Aerial crown-view tile of a tropical tree (Barro Colorado Island, Panama), acquired 20250616:
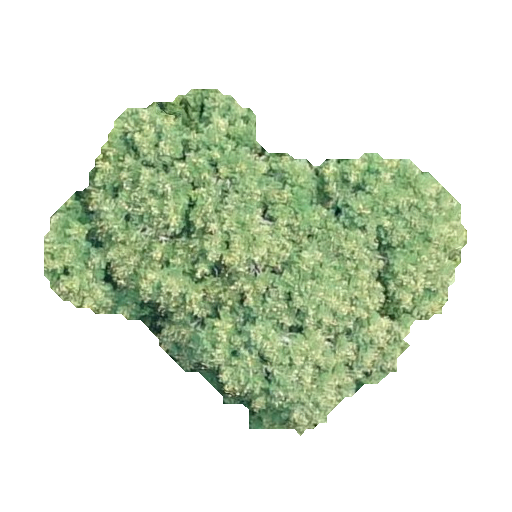
Species: Jacaranda copaia
GBIF accepted scientific name: Jacaranda copaia
Crown area: 129.322 m²